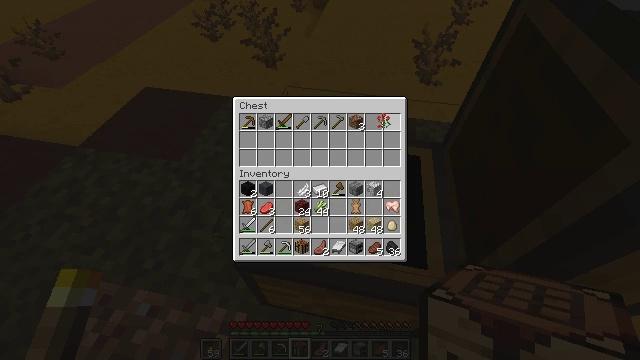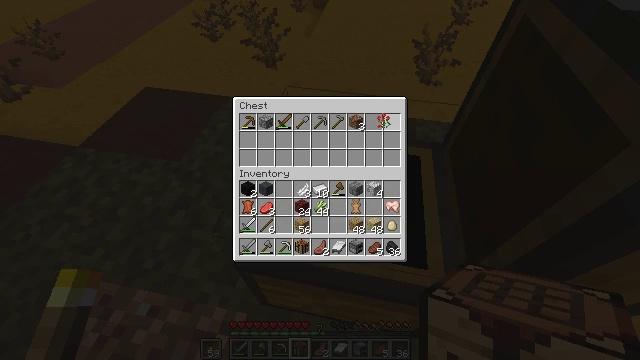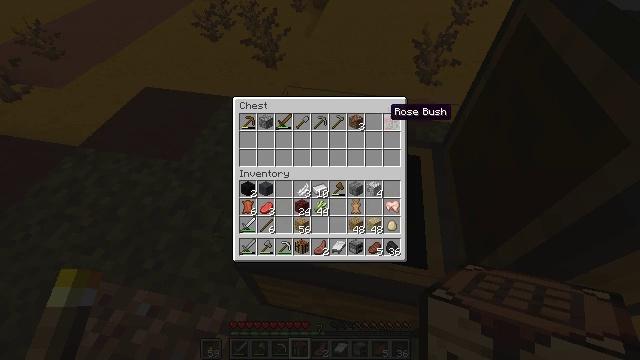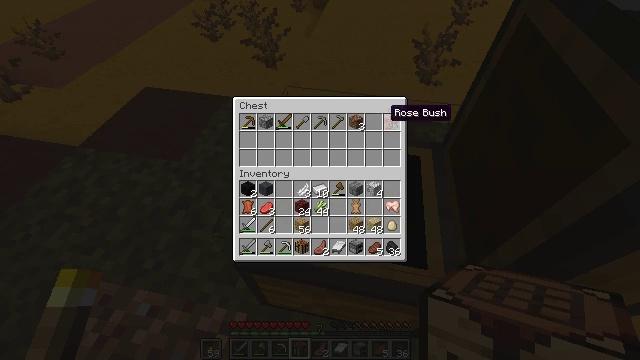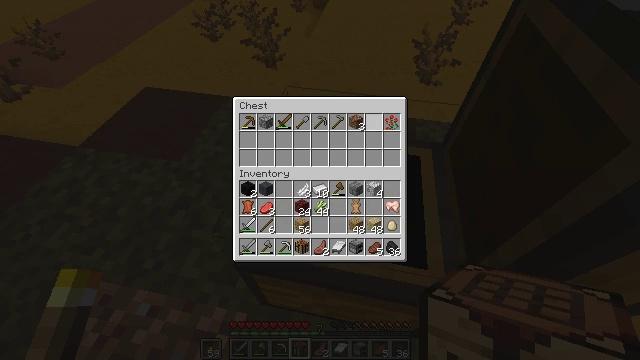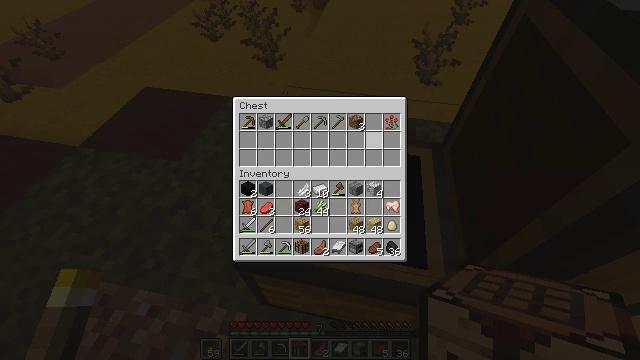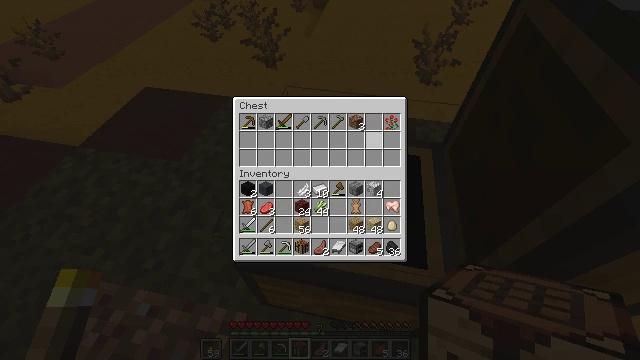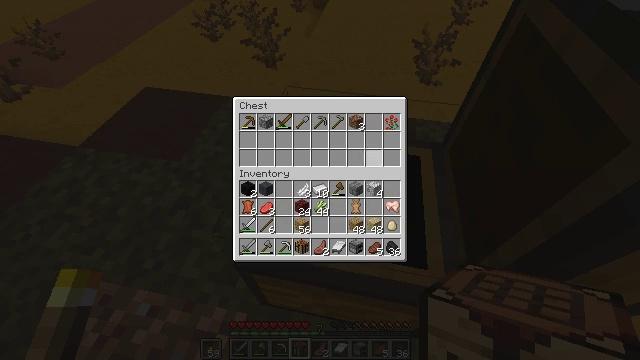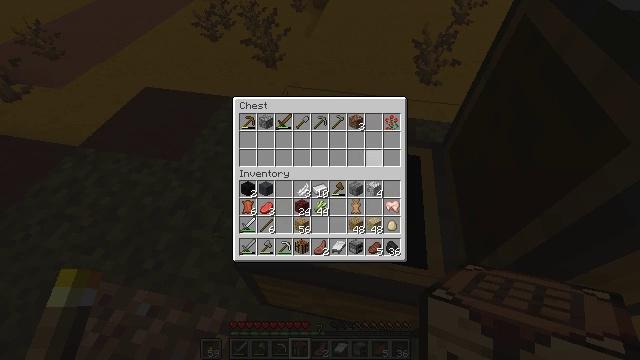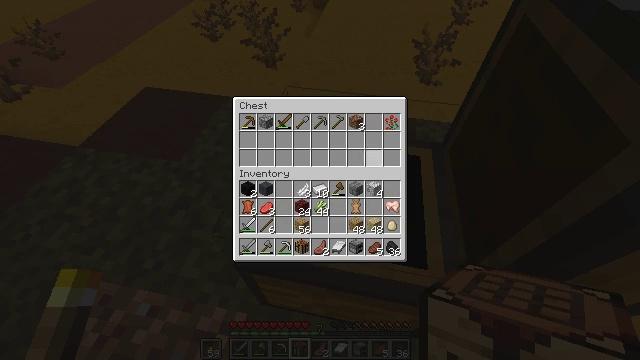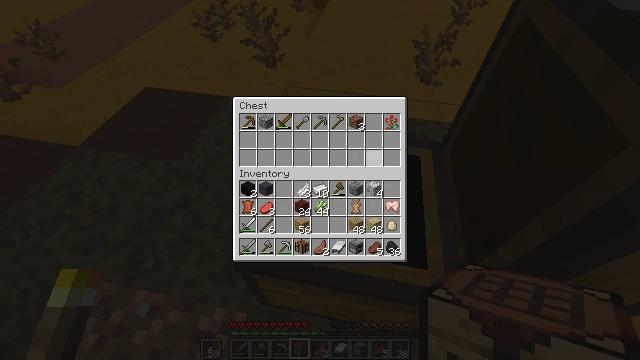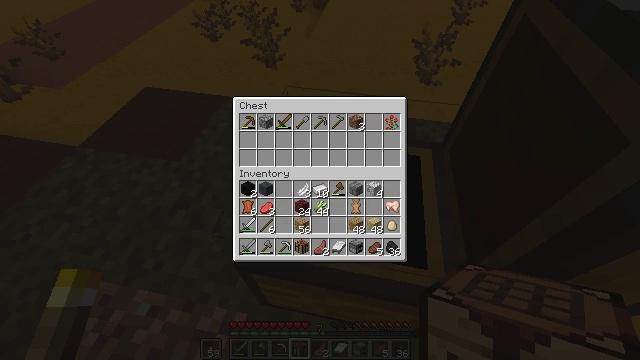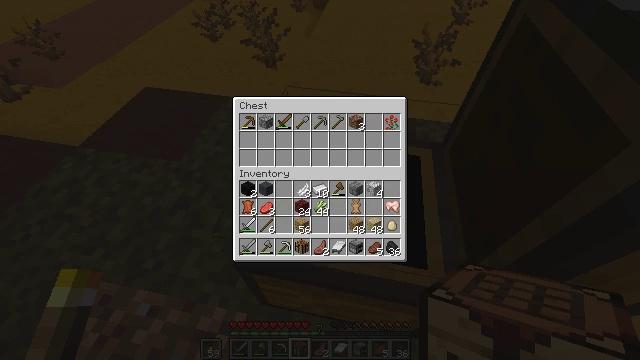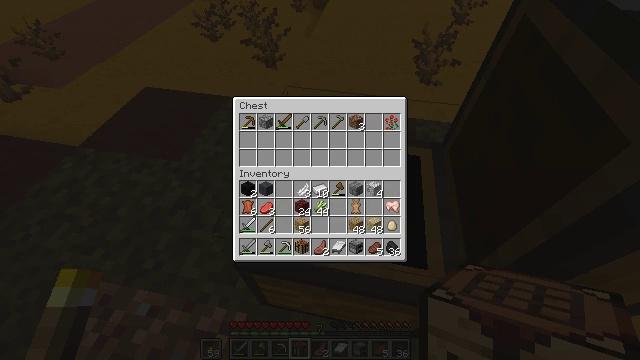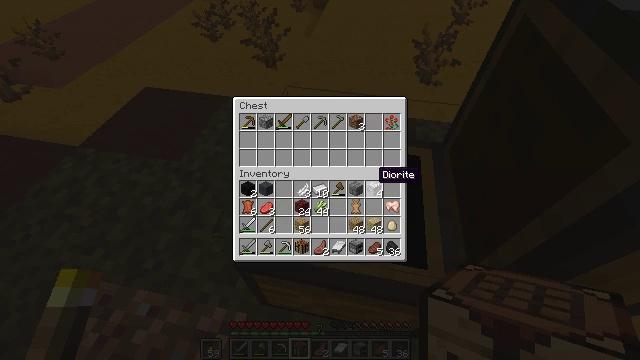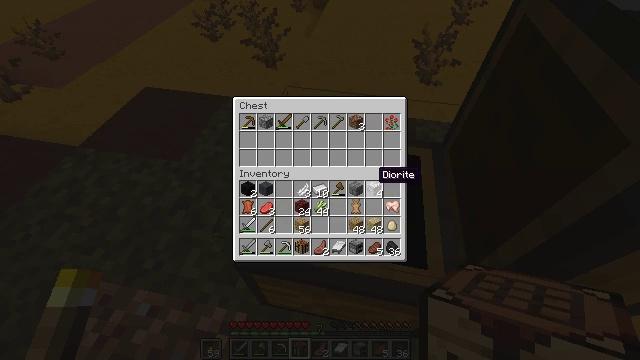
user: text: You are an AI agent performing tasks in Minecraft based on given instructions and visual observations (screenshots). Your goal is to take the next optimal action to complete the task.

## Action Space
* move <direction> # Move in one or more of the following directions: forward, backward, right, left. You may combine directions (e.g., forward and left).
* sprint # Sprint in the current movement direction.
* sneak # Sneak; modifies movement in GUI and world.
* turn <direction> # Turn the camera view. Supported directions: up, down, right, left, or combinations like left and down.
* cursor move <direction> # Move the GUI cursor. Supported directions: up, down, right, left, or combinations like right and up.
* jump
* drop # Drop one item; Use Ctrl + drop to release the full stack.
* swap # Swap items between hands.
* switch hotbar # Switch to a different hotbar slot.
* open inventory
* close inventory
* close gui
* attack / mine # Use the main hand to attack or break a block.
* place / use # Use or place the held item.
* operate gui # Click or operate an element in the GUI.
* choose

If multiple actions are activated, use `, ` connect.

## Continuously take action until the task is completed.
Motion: motion action
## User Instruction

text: Gather brown terracotta from a building.
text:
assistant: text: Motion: operate gui
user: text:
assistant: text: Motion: no_op
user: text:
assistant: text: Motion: no_op
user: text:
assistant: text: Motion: cursor move down
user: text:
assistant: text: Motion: no_op
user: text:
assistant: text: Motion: cursor move down
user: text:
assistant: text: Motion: cursor move left and down
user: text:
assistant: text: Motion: no_op
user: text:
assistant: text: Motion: no_op
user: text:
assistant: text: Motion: no_op
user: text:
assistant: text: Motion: no_op
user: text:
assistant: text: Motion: no_op
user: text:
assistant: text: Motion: no_op
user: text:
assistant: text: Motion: no_op
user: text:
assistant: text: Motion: no_op
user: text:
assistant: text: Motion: no_op
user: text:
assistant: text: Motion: no_op
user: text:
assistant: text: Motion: no_op
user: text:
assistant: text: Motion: no_op
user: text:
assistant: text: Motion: no_op
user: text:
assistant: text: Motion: no_op
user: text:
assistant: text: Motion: no_op
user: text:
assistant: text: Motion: no_op
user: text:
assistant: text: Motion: no_op
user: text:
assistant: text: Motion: no_op
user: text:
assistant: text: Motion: no_op
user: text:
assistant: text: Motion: no_op
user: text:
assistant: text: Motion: operate gui
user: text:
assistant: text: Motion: operate gui
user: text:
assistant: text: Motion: operate gui